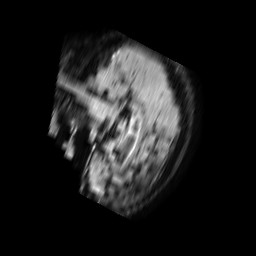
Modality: FLAIR
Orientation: sagittal
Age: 64
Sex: female
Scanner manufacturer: philips
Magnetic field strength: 1.5 T
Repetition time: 6 s
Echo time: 0.1024 s